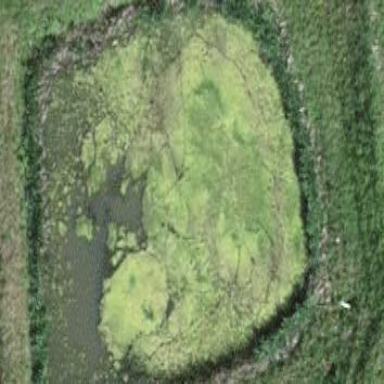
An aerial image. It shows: Peaceful pond surrounded by nature.